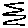
Label: zigzag